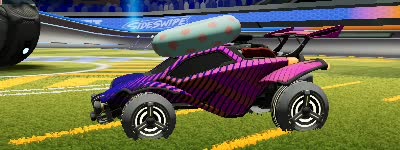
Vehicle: octane